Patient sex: F
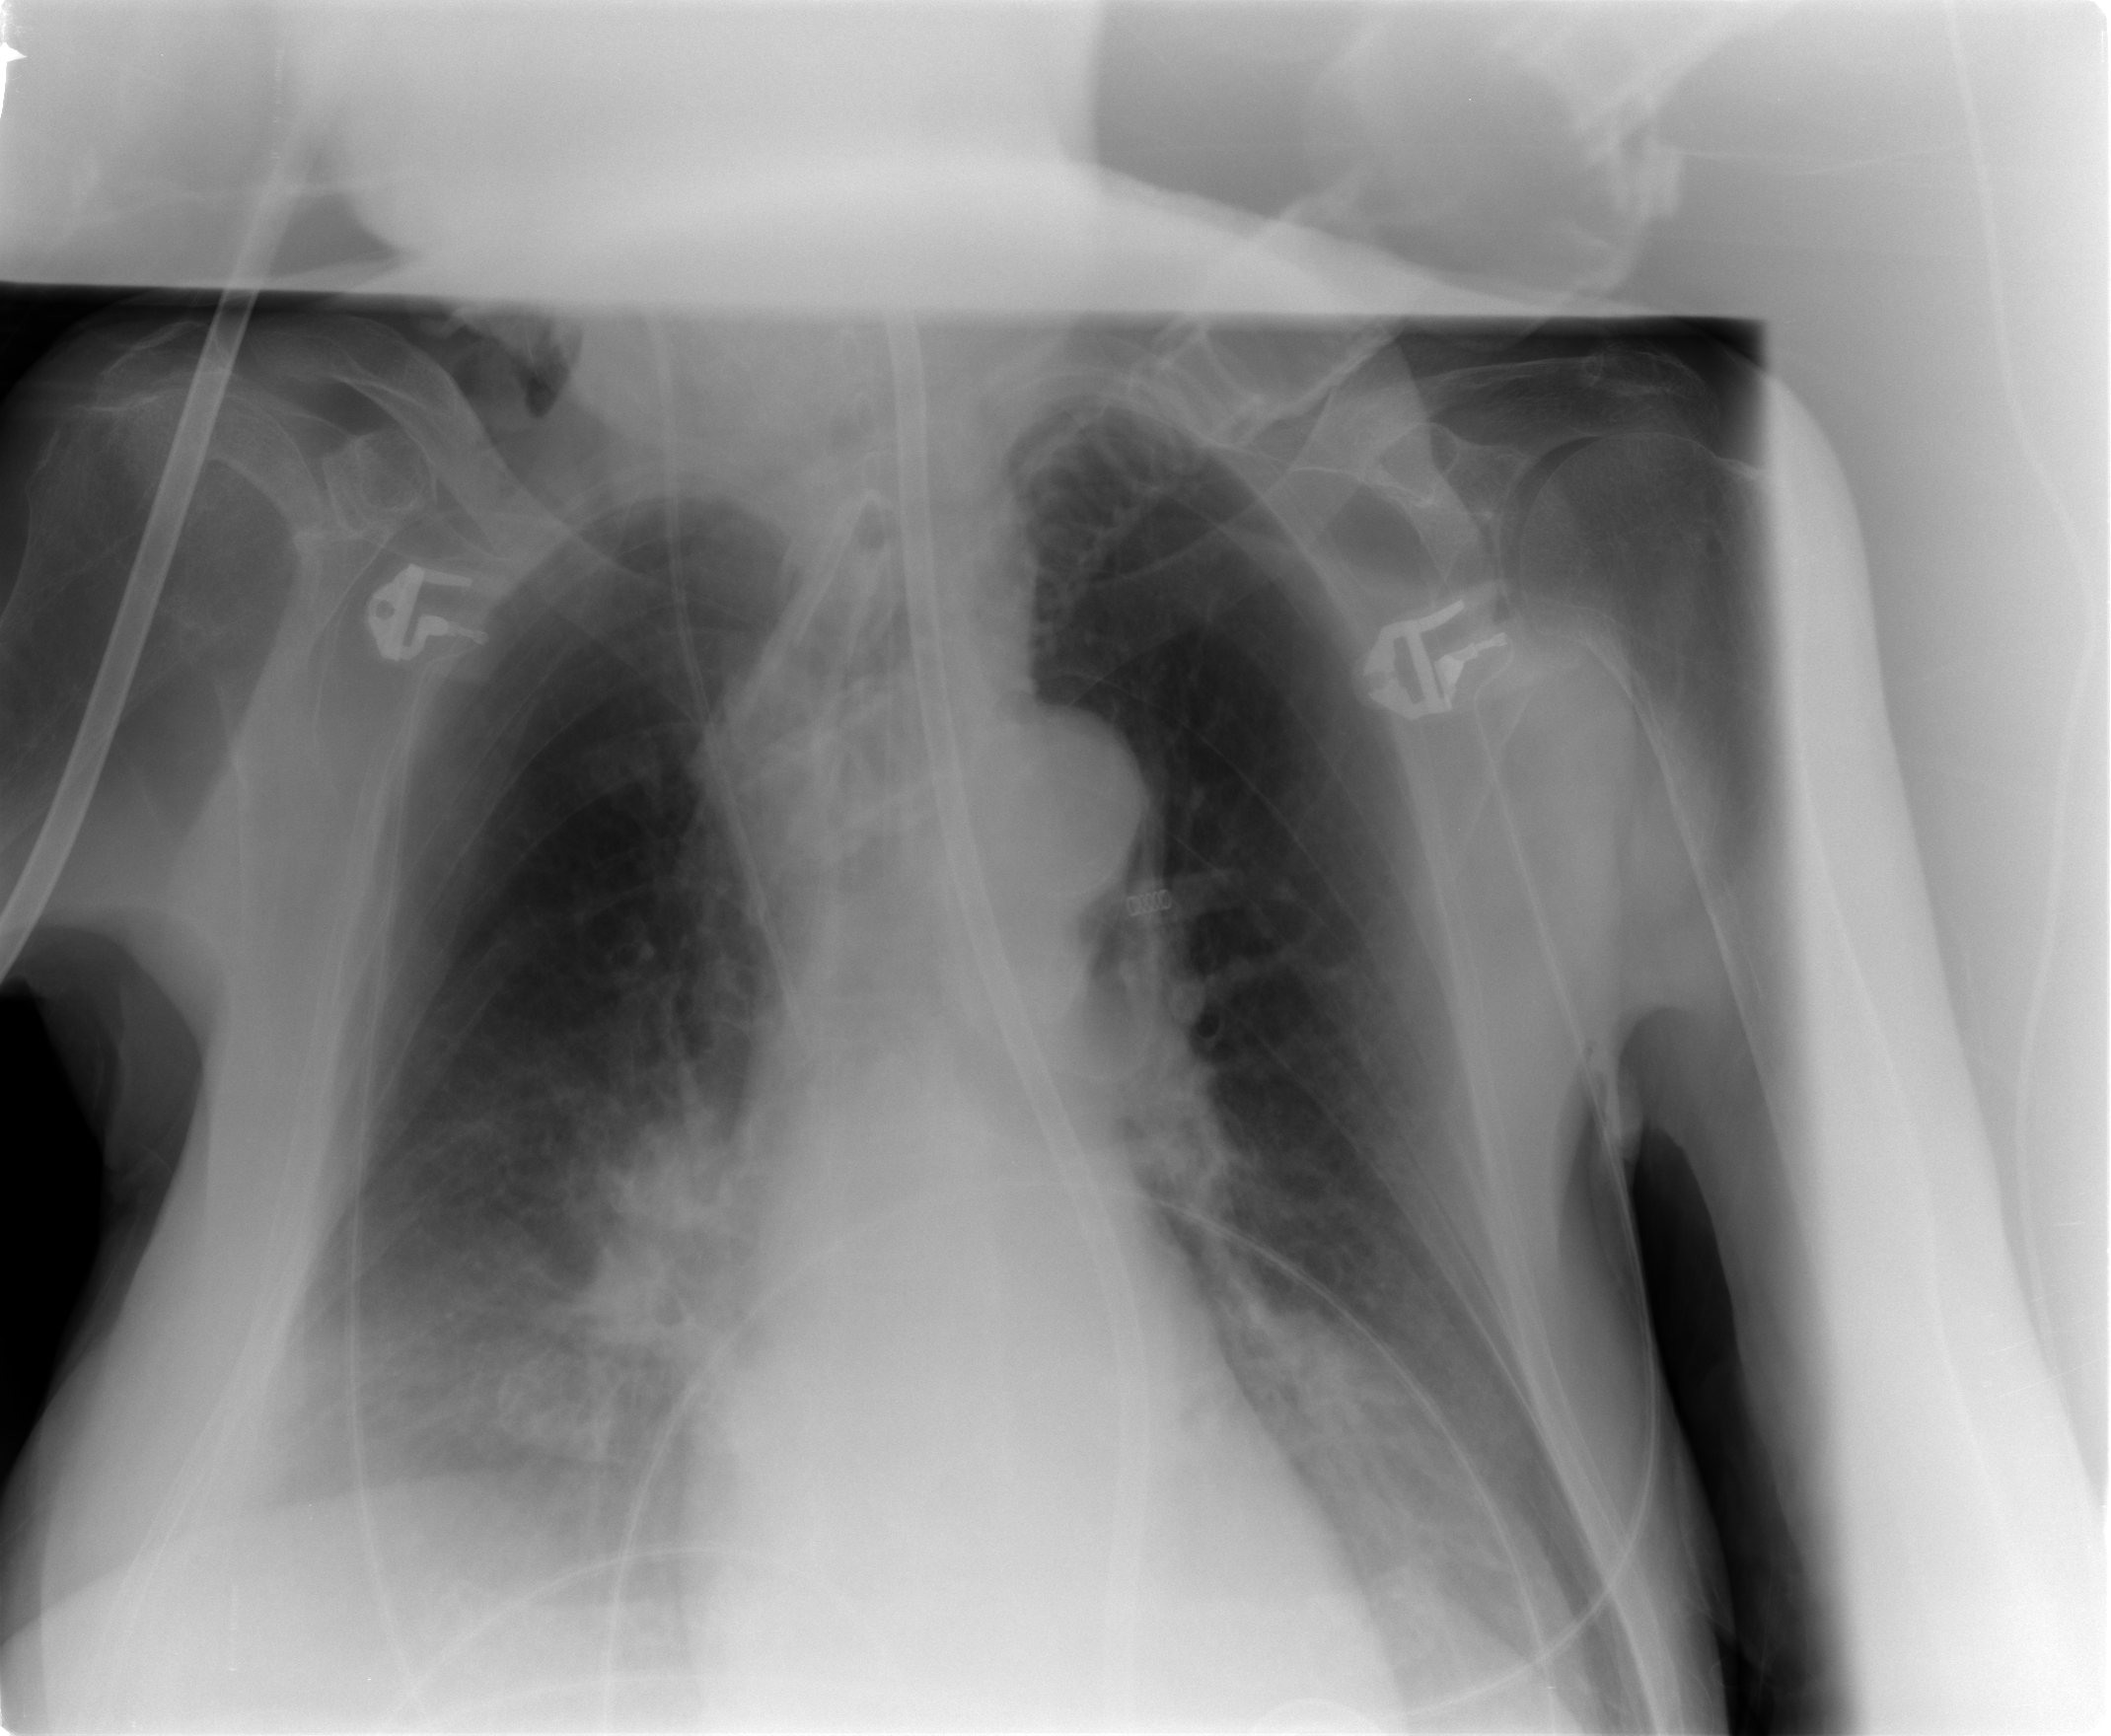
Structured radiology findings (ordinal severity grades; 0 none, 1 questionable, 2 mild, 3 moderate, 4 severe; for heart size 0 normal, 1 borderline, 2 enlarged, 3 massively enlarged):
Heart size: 0
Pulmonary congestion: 0
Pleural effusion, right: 0
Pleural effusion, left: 0
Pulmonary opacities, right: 3
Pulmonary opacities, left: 0
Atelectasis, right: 2
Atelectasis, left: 0